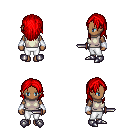
a pixel art fantasy rpg character, female body template, human, dark skin, white sleeveless shirt, white pants, red long hairstyle, white cloth bracers, metal boots, dagger, four views (front, back, left, right), 2x2 character sprite sheet, small pixel art, hard edges, no anti-aliasing